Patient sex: M
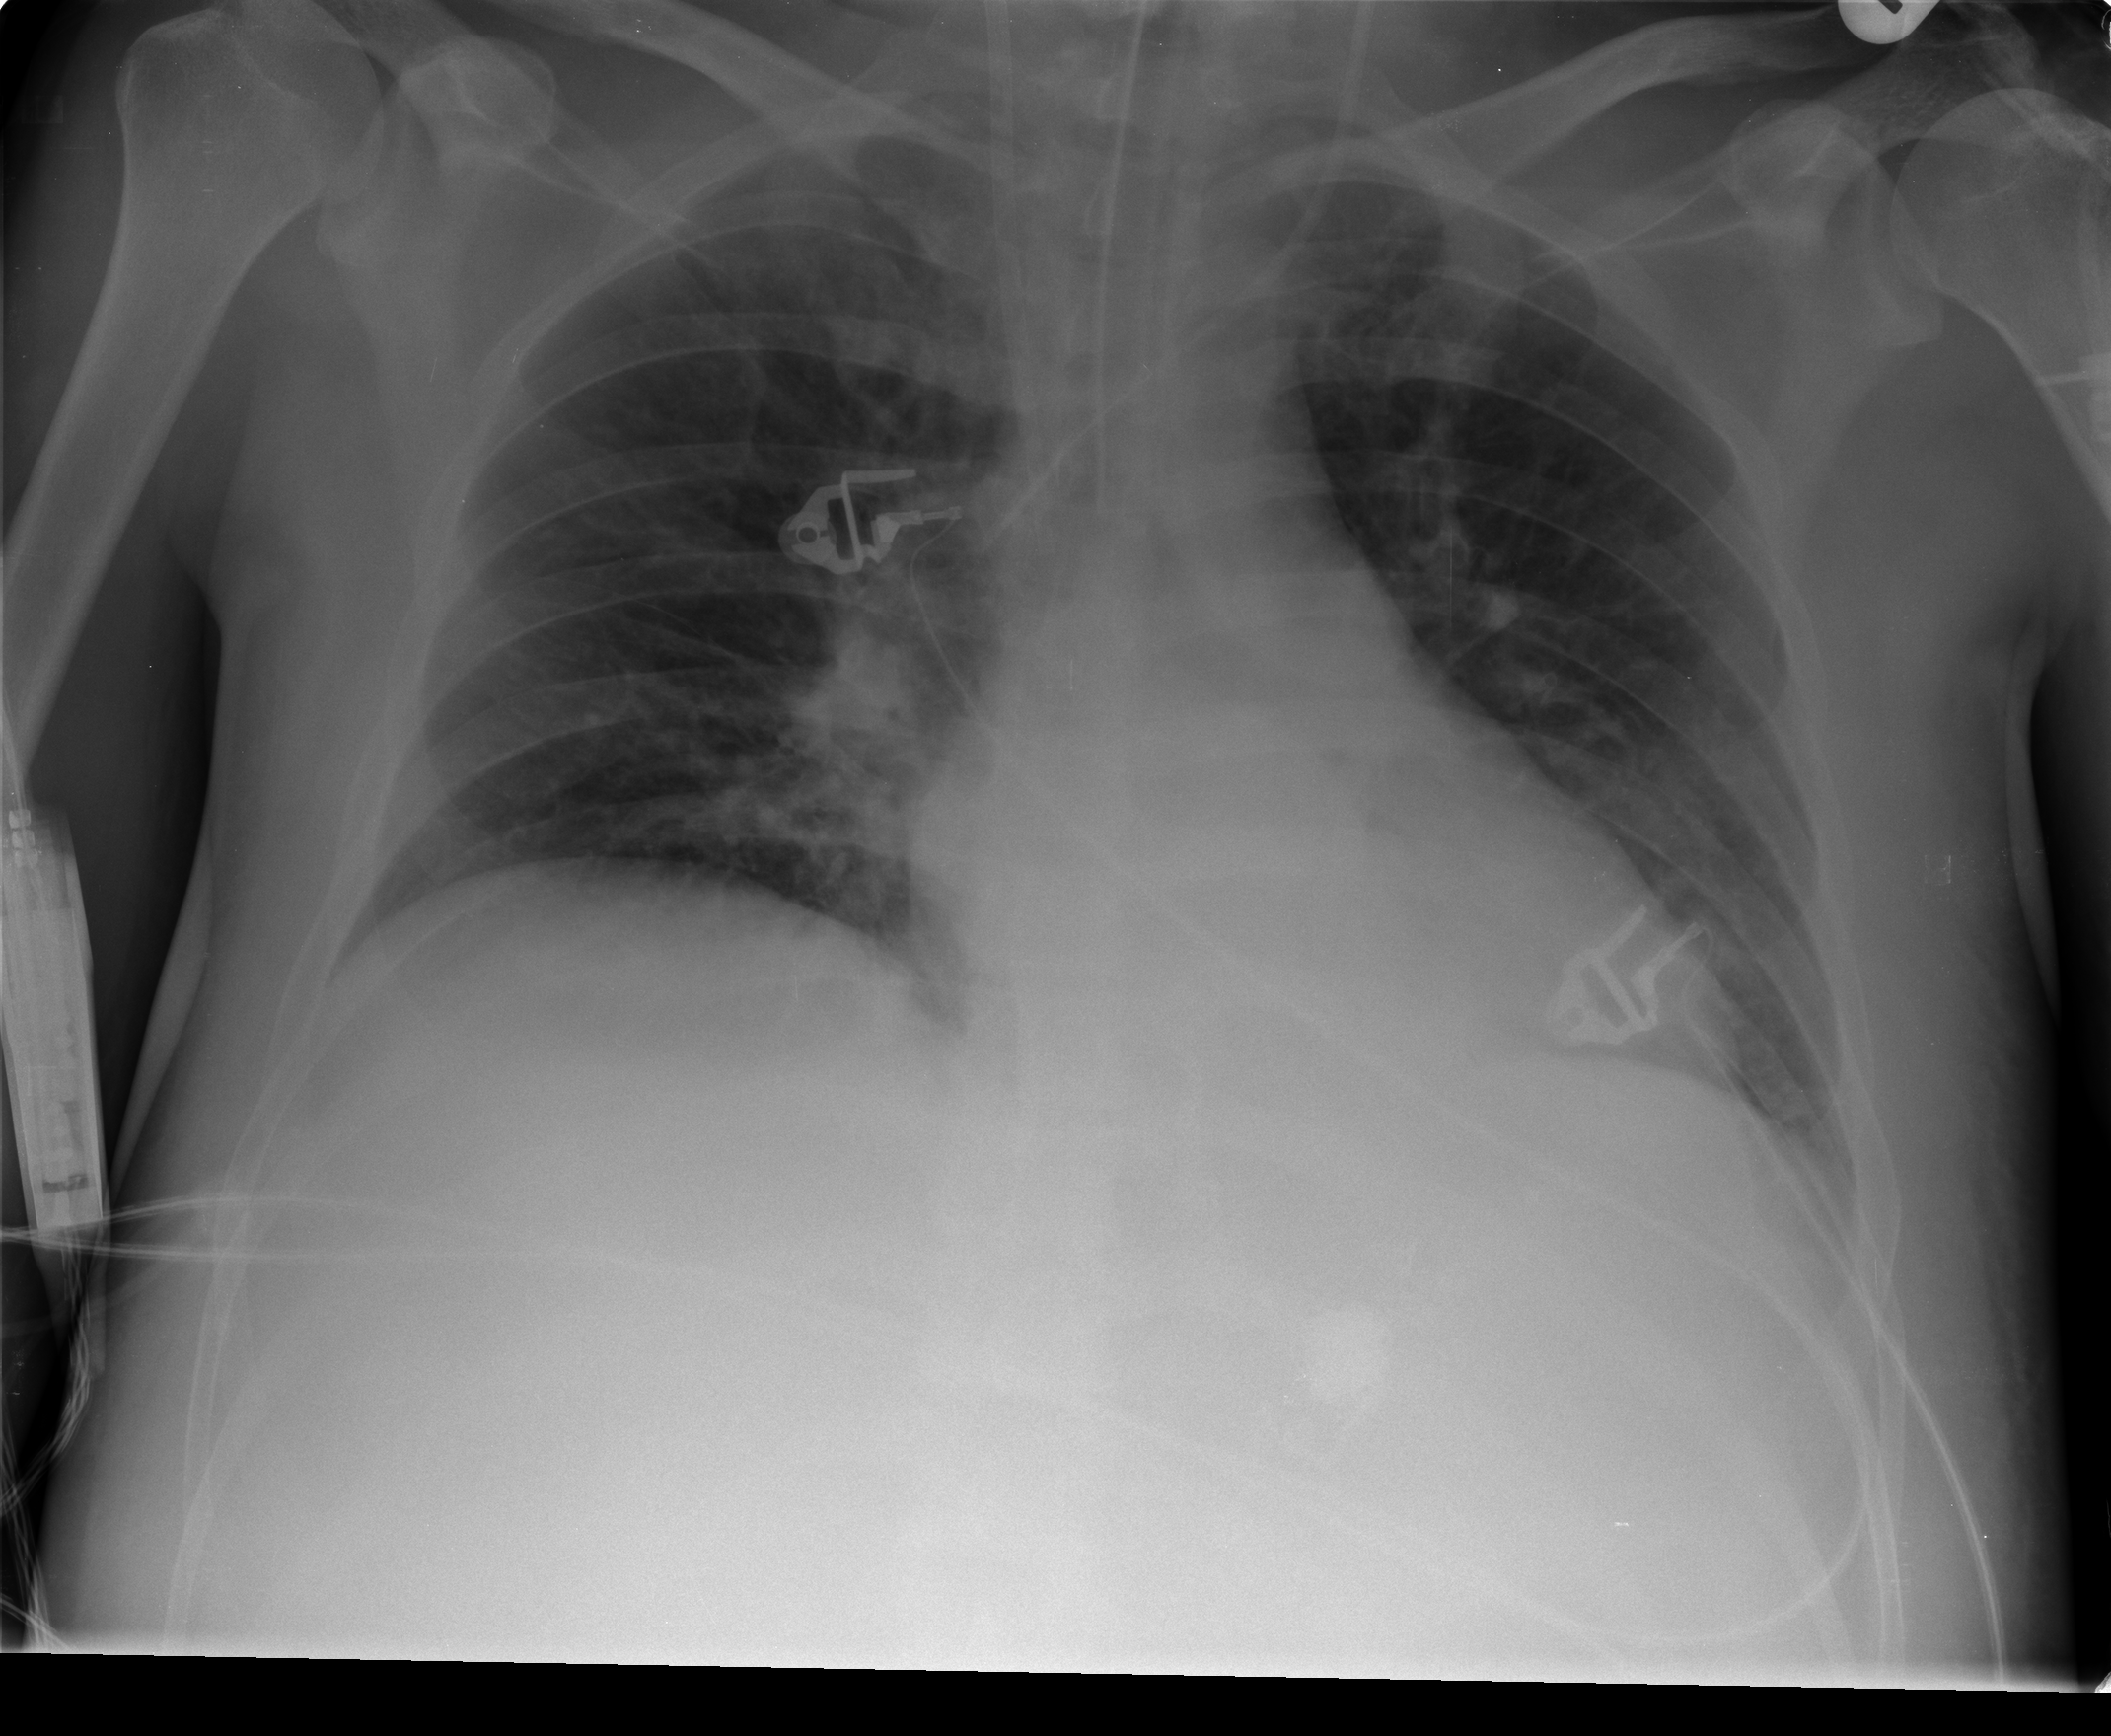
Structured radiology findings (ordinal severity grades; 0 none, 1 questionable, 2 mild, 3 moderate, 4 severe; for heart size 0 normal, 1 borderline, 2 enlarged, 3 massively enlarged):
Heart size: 0
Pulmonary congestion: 1
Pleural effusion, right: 0
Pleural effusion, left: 0
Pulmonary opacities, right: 0
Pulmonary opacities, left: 0
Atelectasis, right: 1
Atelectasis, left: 1